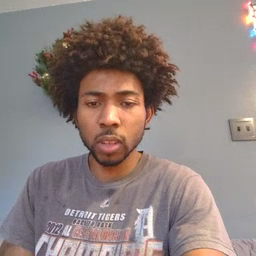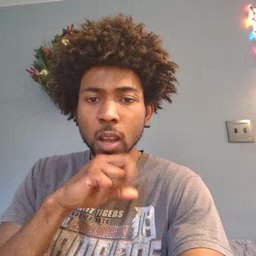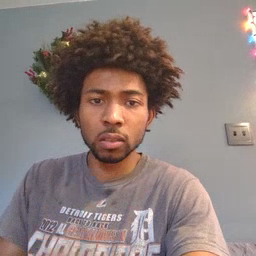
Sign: frog